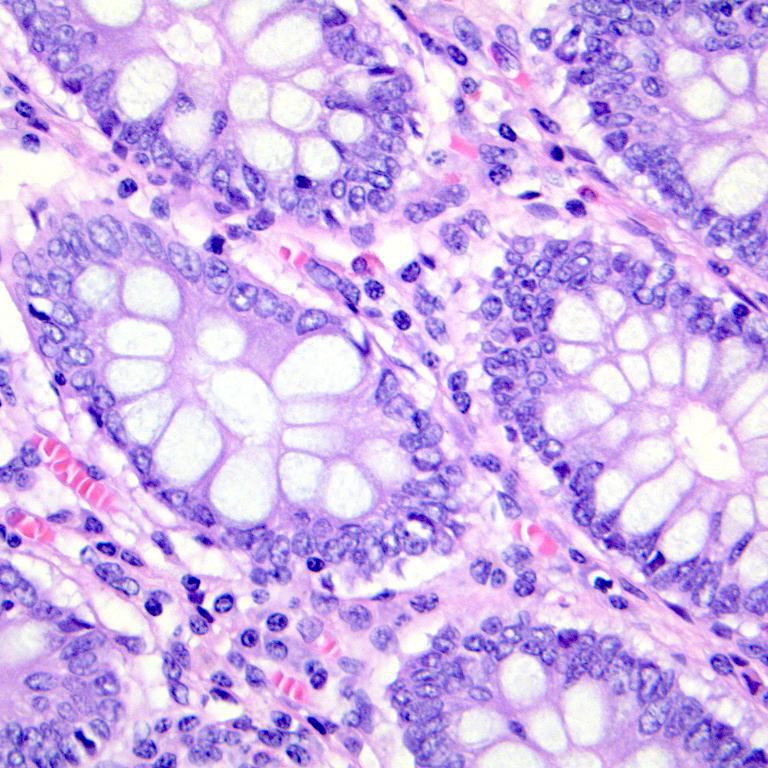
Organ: colon
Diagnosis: benign